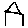
Label: house